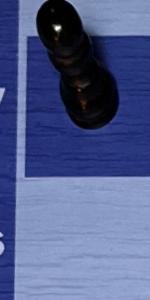
Label: Empty